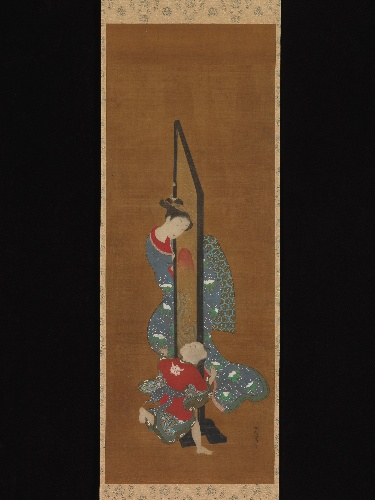
Artist: Isoda Koryūsai
Artist bio: Japanese, 1735–ca. 1790
Date: 18th century
Object type: Hanging scroll
Classification: Paintings
Medium: Hanging scroll; ink and color on silk
Culture: Japan
Period: Edo period (1615–1868)
Dimensions: 40 3/4 x 12 1/2 in. (103.5 x 31.8 cm)
Department: Asian Art
Credit line: Charles Stewart Smith Collection, Gift of Mrs. Charles Stewart Smith, Charles Stewart Smith Jr., and Howard Caswell Smith, in memory of Charles Stewart Smith, 1914
Accession year: 1914
Repository: Metropolitan Museum of Art, New York, NY
Tags: Boys|Mothers|Playing|Women